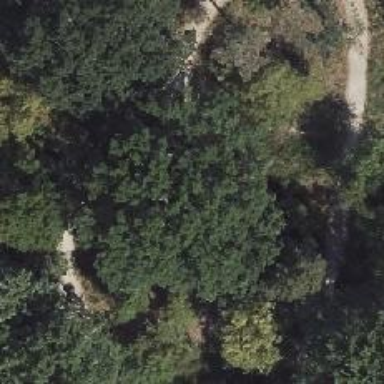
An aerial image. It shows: Broadleaved deciduous tree located in park.